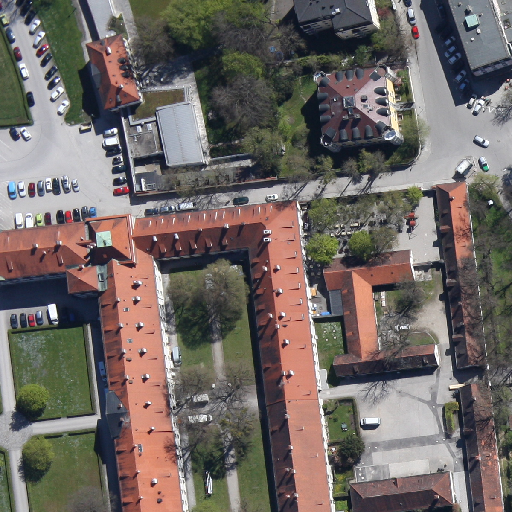
Referring expression: light-duty vehicle